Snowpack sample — Buffalo Mountain, Silverthorne, Colorado, USA (1/25/25, 10:11 AM MST)
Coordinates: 39.6222, -106.1139
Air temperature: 22 °F
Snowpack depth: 110 cm
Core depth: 40 cm
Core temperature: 46.4 °F
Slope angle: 12°, slope face: 102°
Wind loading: high
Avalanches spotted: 0
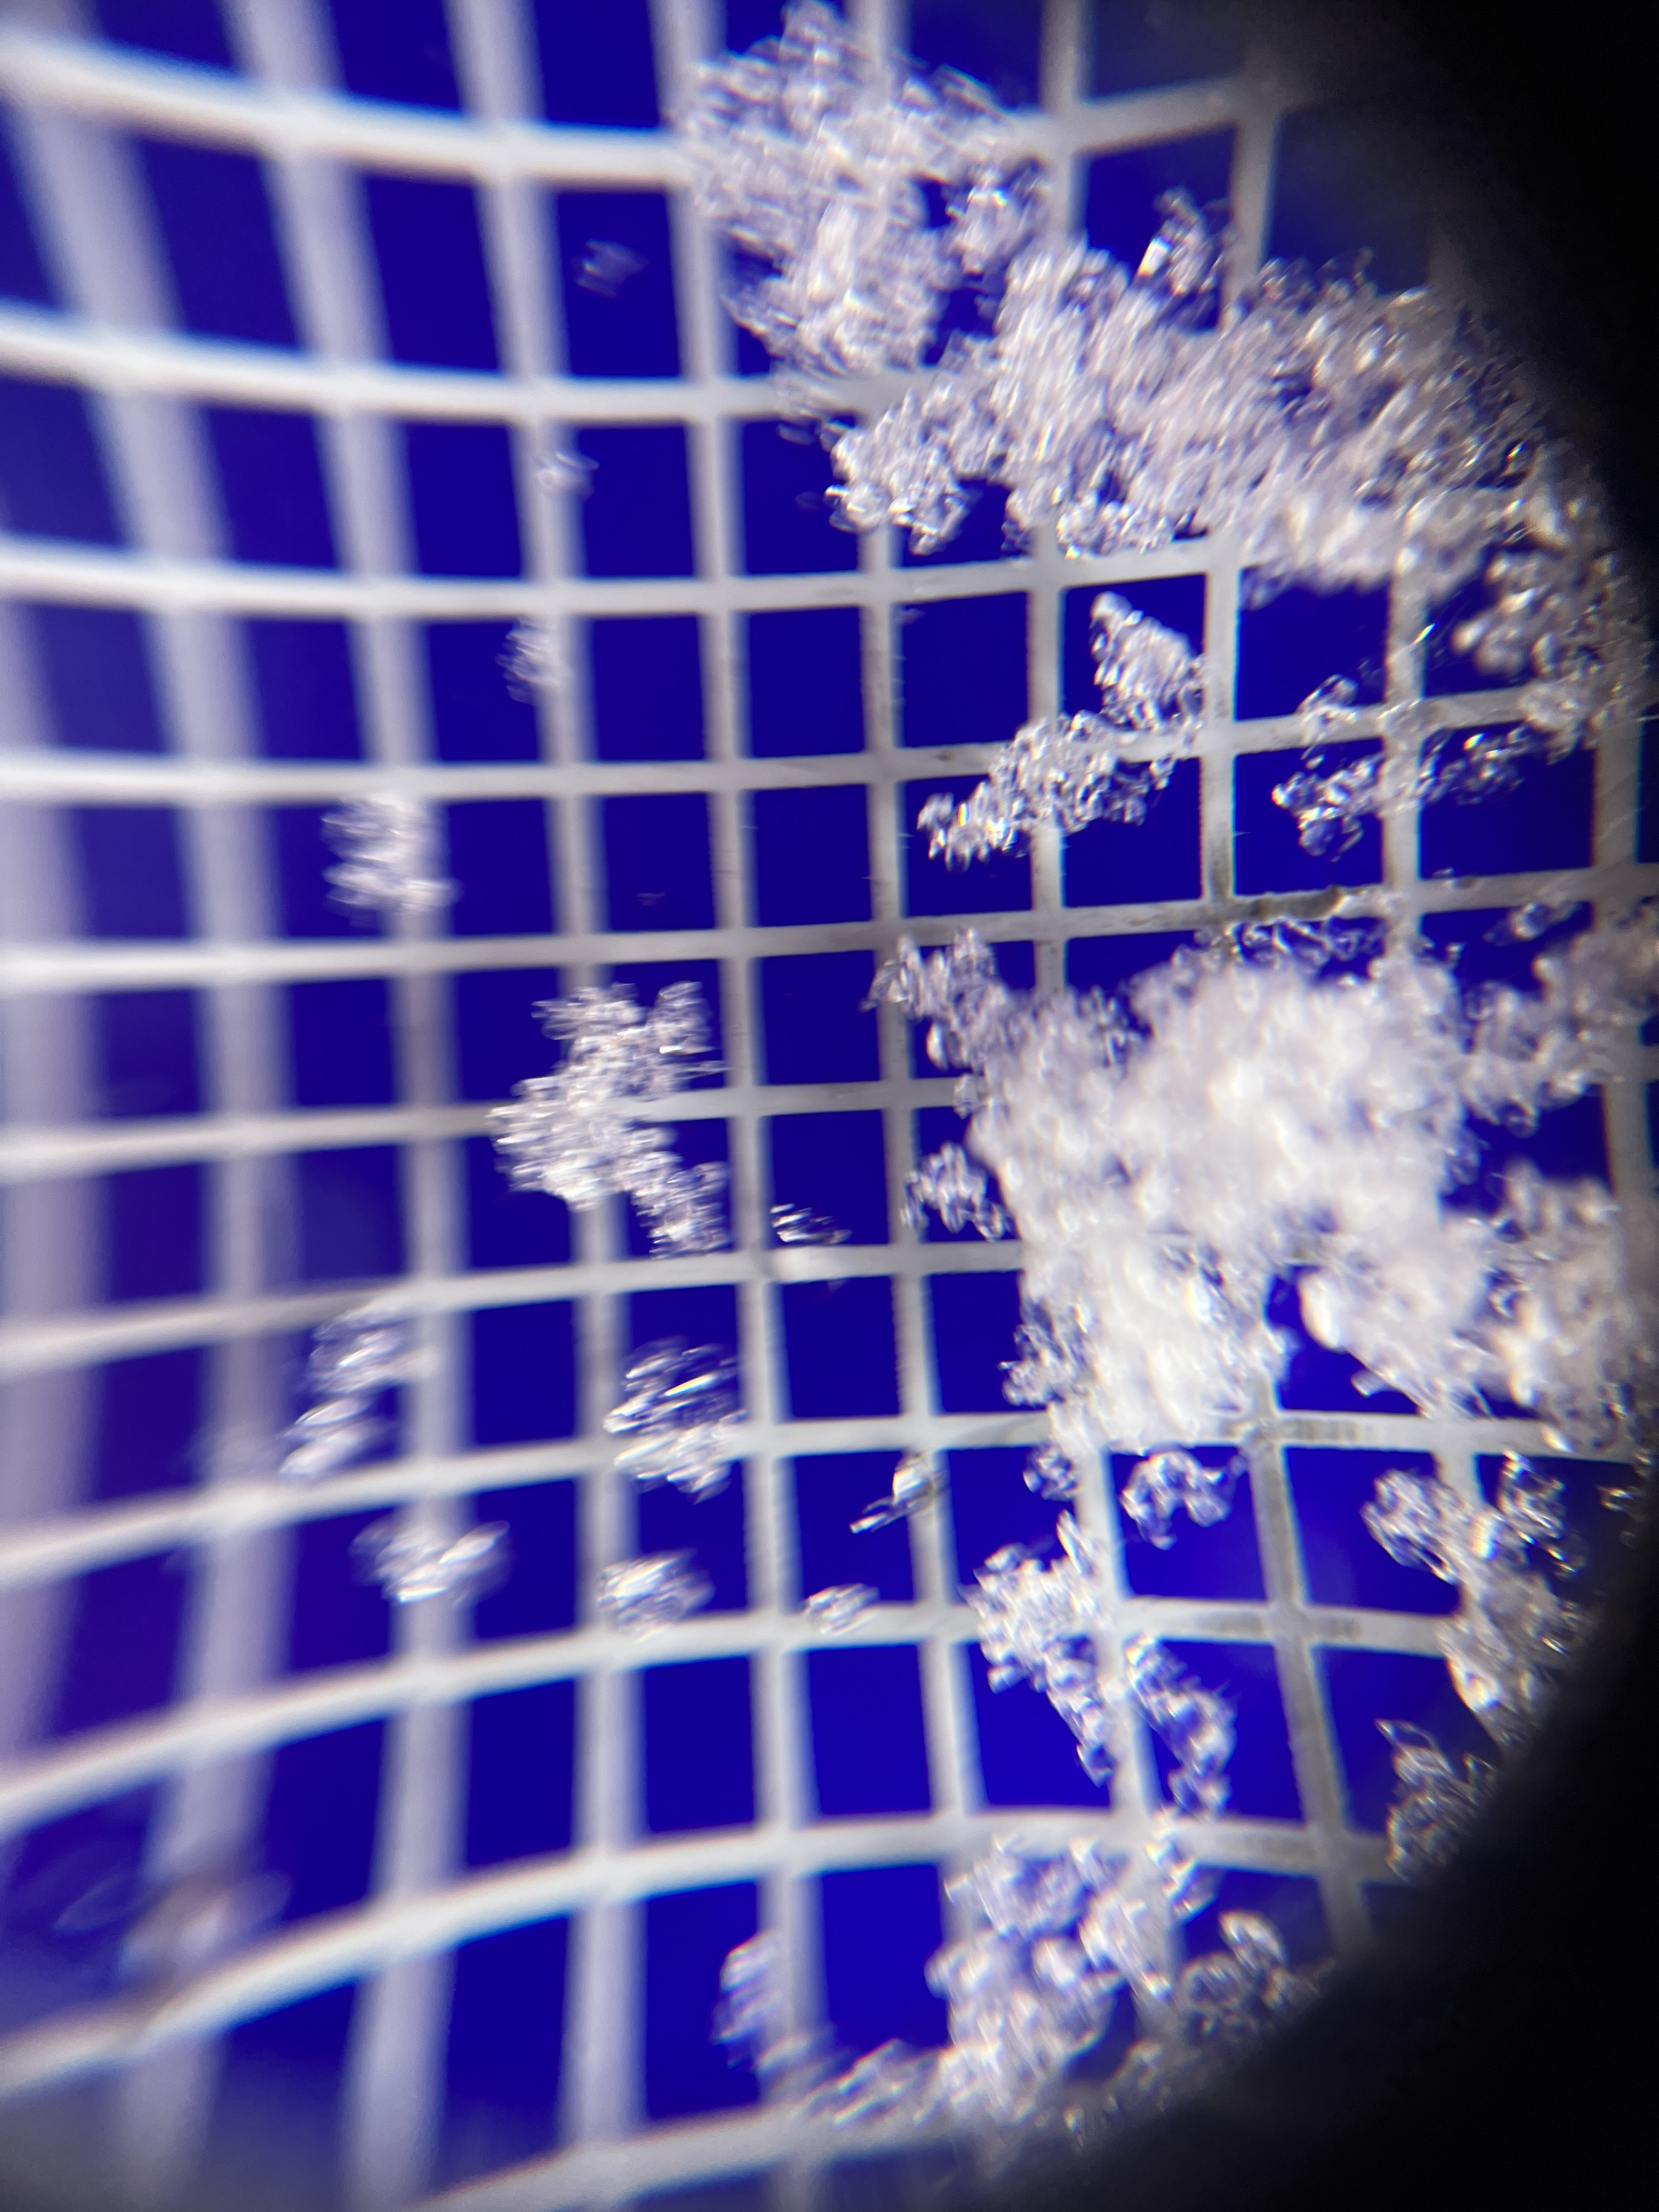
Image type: magnified_profile
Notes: No avalanches nearby, collected on the outskirts of a fire break 15 meters from the treeline, on way to Buffalo and Red Mountain